Aerial crown-view tile of a tropical tree (Barro Colorado Island, Panama), acquired 20250818:
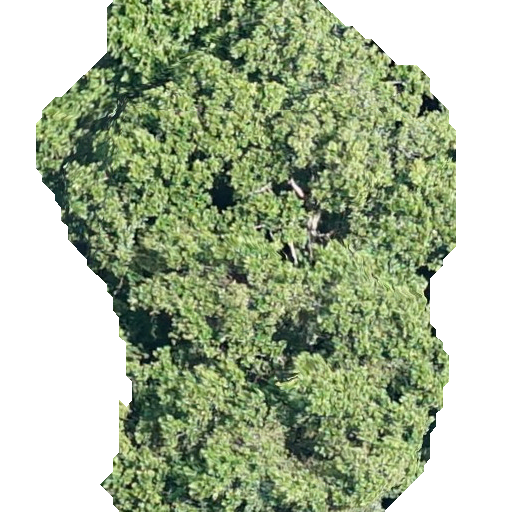
Species: Anacardium excelsum
GBIF accepted scientific name: Anacardium excelsum
Crown area: 278.27 m²